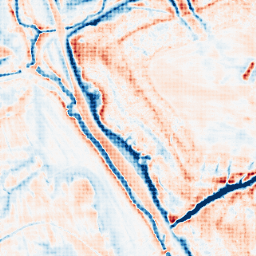
Category: classical
Decomposition family: gaussian_anisotropic
Decomposition parameters: sigma_x: 5
sigma_y: 5
Upsampling method: sinc_hamming
Upsampling parameters: scale: 4
kernel_size: 4
Upsampling scale: 4